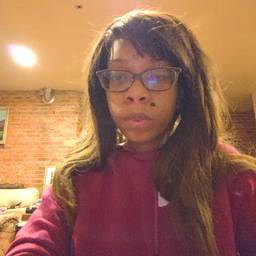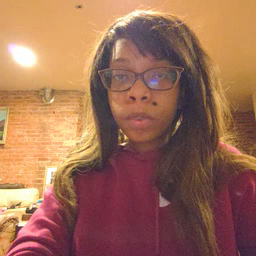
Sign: dog